An envelope spectrum derived from a bearing vibration measurement is shown; the reference markers locate BPFO, BPFI, BSF and FTF for this bearing geometry and shaft speed. What is the most likely bearing condition (normal, inner_race, outer_race, ball)?
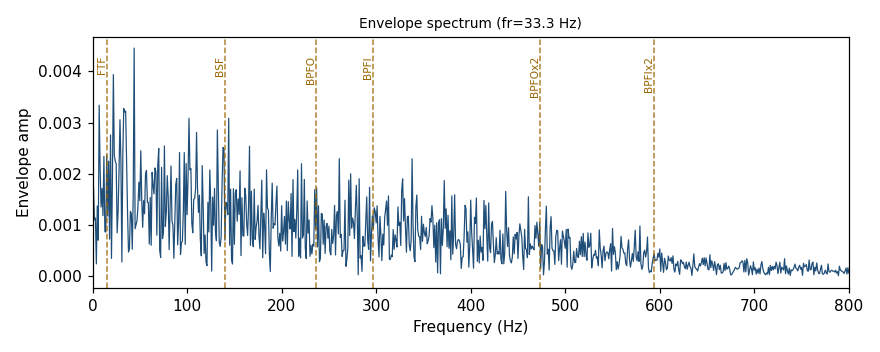
Answer: normal